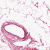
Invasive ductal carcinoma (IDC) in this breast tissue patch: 0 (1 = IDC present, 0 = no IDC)